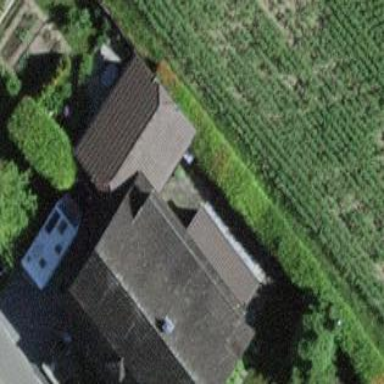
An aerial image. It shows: Farm building.